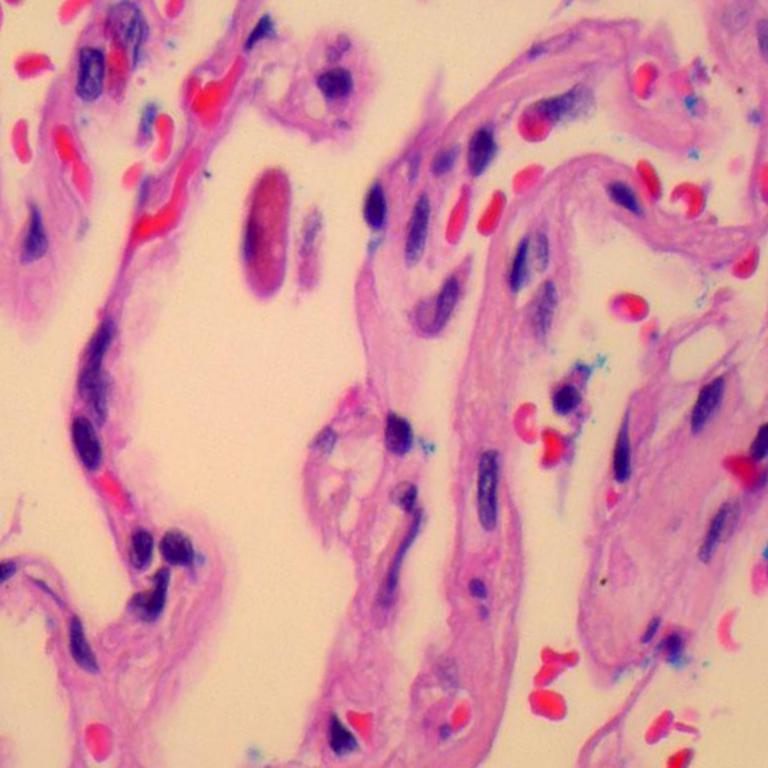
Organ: lung
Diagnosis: benign